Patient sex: F
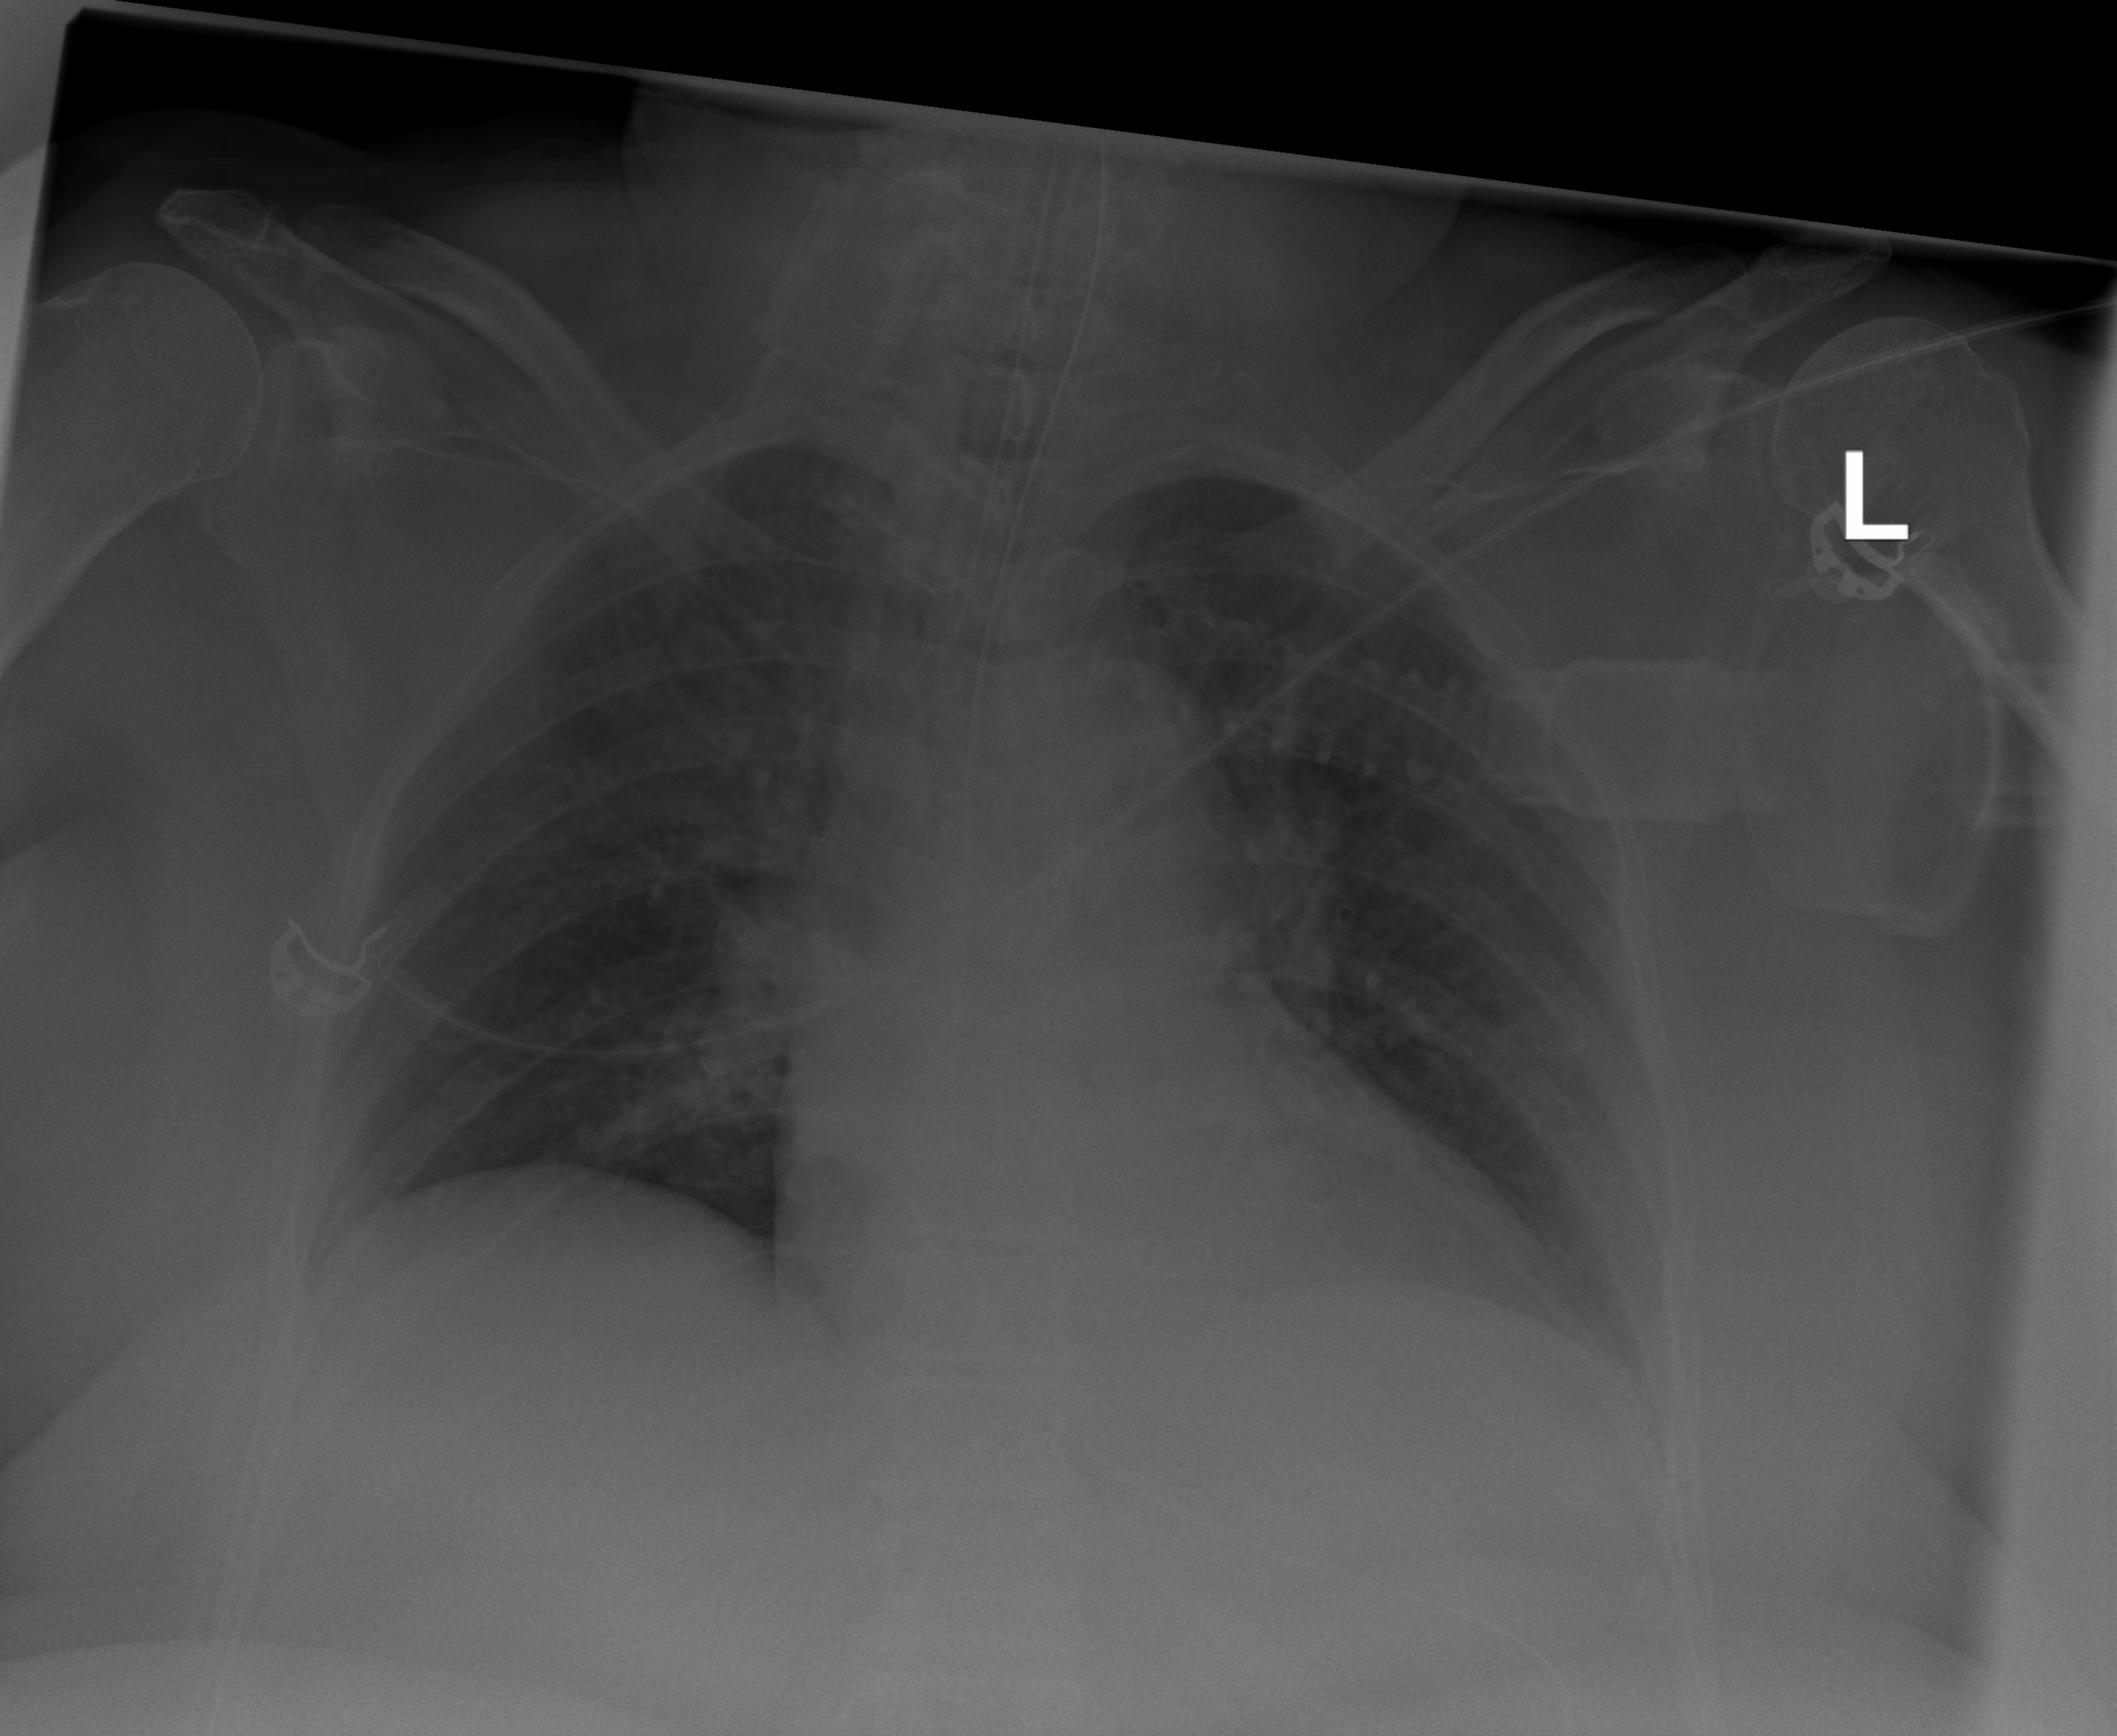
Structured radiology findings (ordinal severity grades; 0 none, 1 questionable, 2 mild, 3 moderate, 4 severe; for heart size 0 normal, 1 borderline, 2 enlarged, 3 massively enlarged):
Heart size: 1
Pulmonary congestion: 0
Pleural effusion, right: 0
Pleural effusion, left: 0
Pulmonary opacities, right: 0
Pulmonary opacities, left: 0
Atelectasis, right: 1
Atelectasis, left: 1